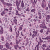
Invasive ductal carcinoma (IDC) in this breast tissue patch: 1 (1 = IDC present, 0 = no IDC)